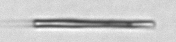
Label: fiber